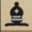
Piece: bB